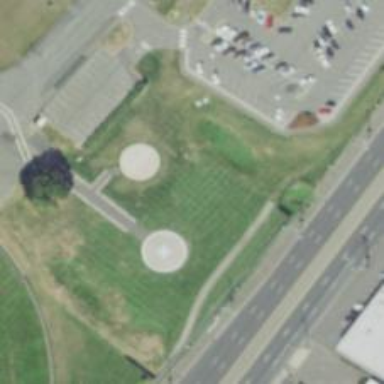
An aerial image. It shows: Image showing helipad at airport.